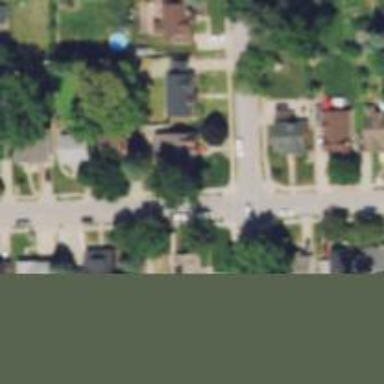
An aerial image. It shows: Residential road.